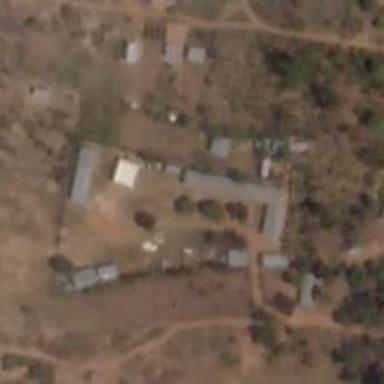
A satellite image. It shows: School.